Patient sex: F
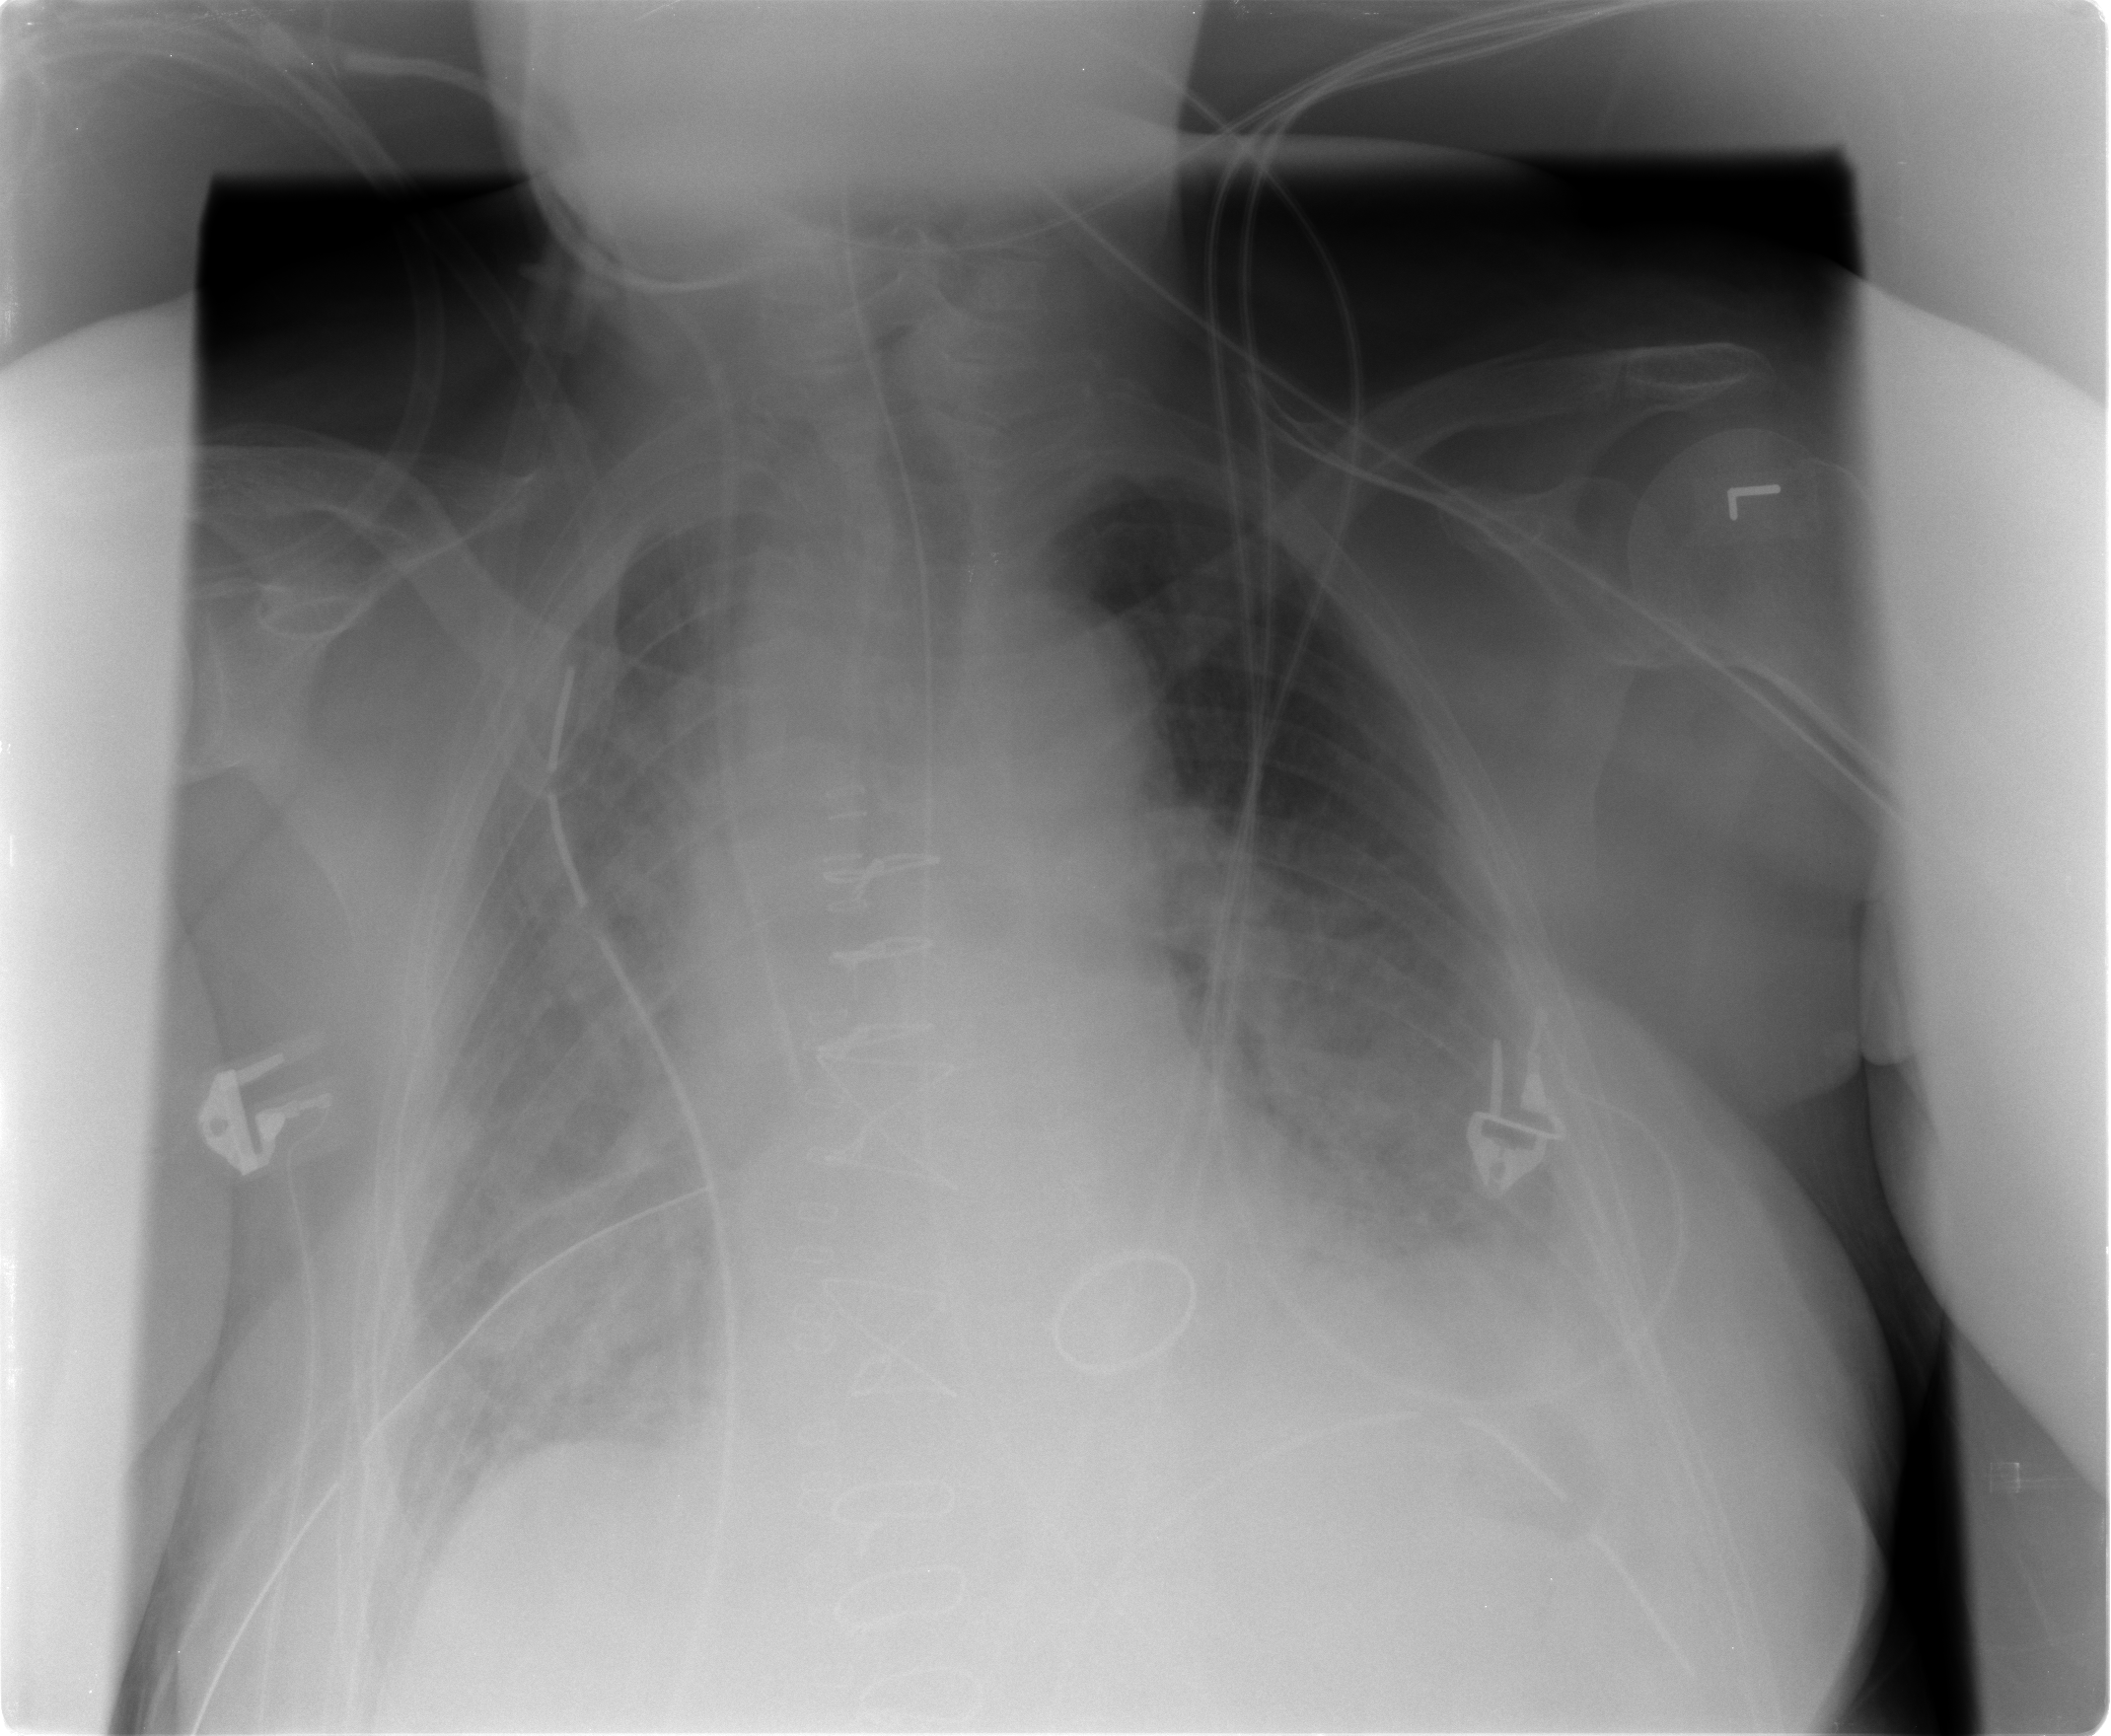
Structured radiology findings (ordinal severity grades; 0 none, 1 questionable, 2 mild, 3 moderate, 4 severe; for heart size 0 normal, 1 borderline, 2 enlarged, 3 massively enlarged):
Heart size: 0
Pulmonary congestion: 0
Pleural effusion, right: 3
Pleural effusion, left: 2
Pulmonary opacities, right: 0
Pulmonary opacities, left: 2
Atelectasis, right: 2
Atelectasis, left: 2